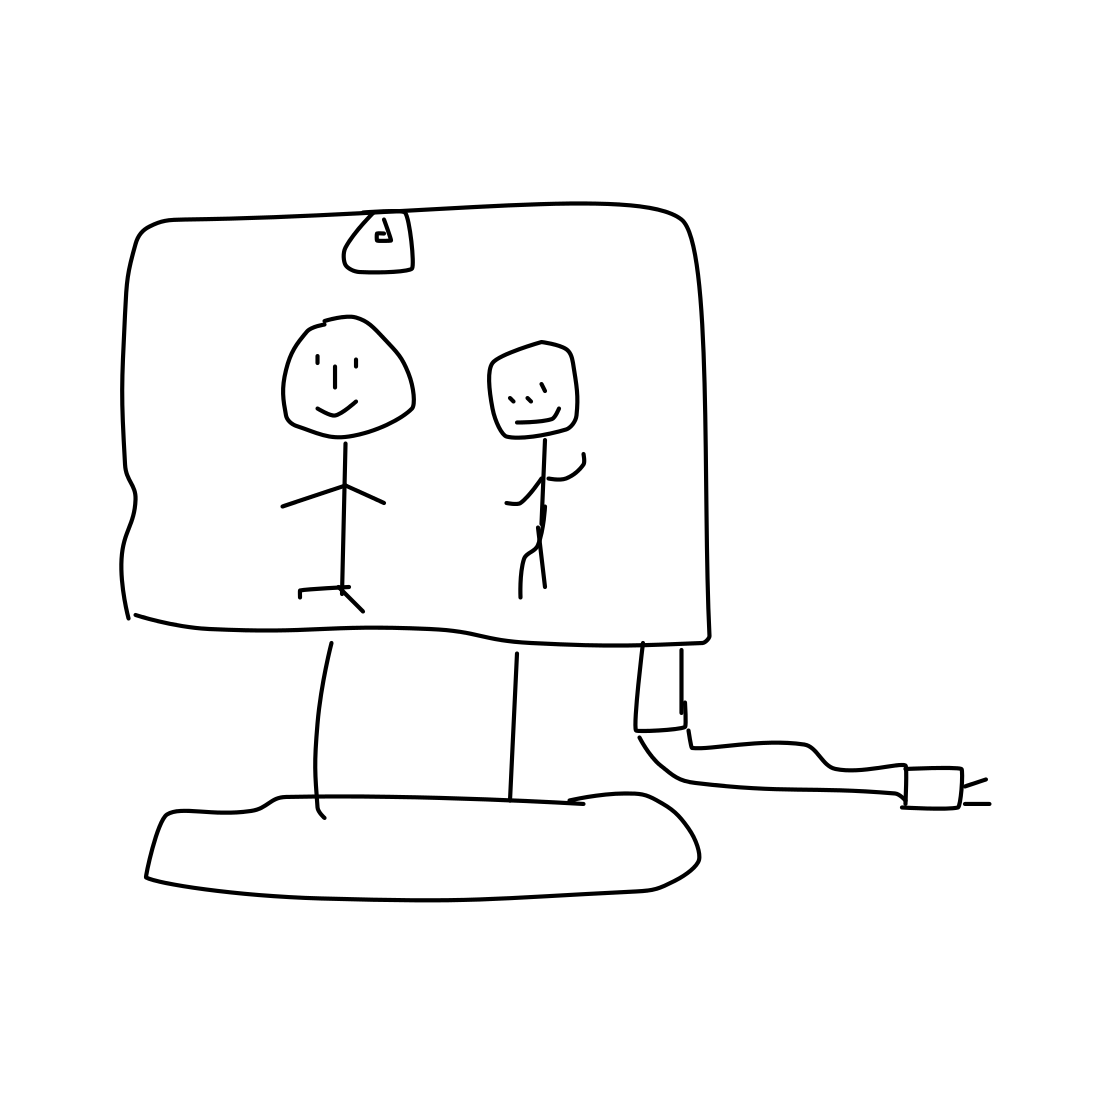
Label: computer monitor